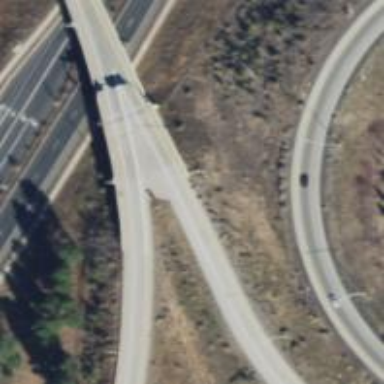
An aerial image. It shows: Bridge on motorway link.